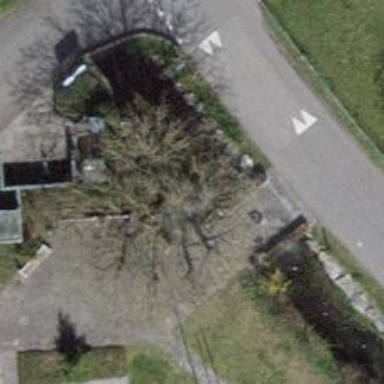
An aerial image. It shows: Bench.